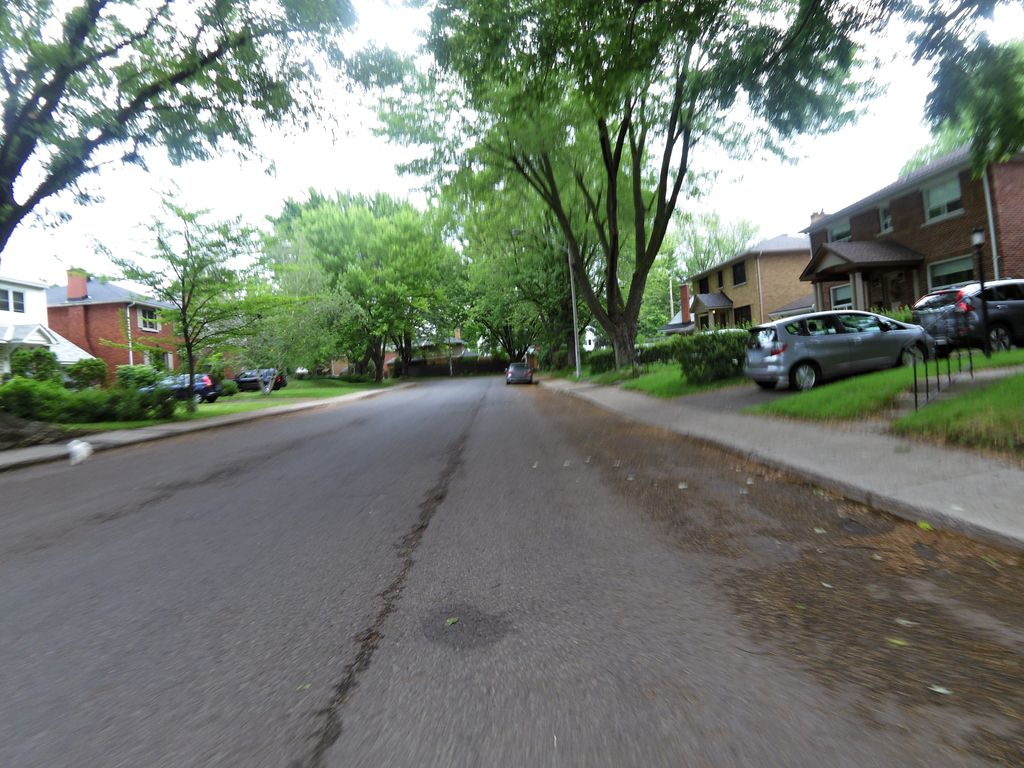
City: ottawa-gatineau